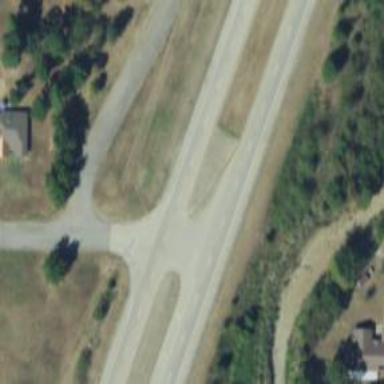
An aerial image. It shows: Primary link highway.